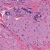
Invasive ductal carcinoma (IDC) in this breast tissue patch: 0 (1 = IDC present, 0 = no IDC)